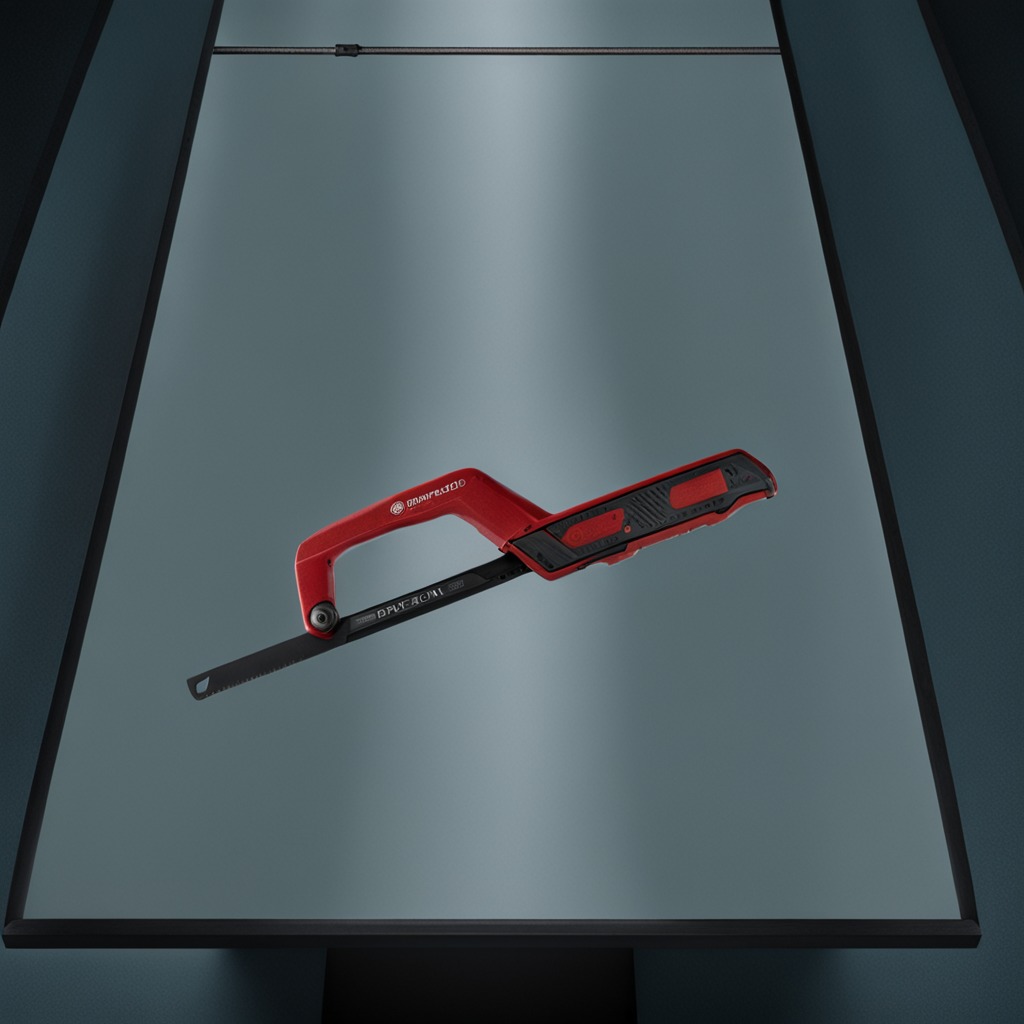
A handheld metal saw lies on a clean empty table in a railway signal maintenance room lit by harsh overhead fluorescents photorealistic surface textures crisp shadows high dynamic range